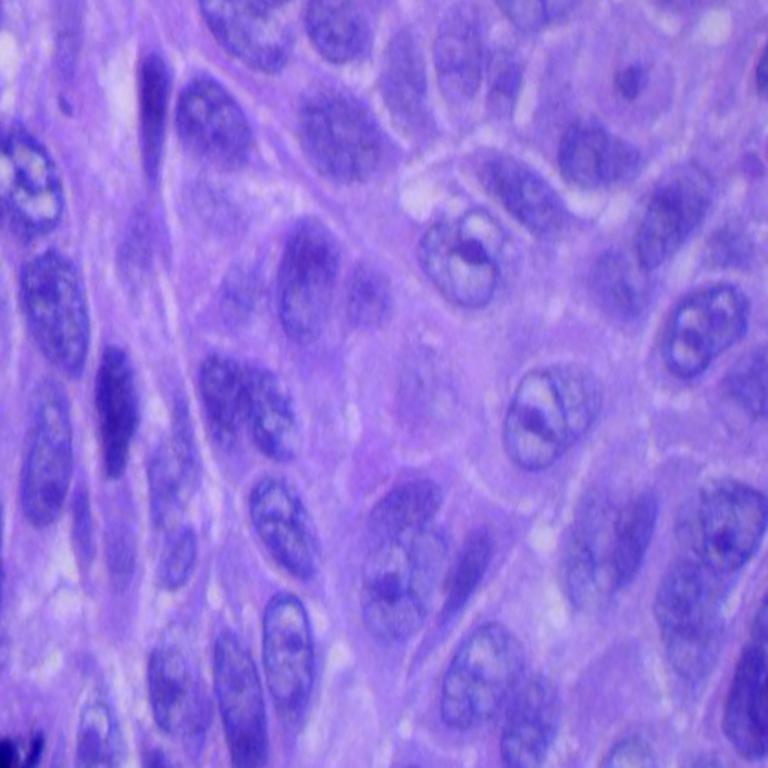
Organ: lung
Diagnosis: squamous carcinomas